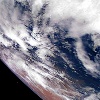
Label: cloud